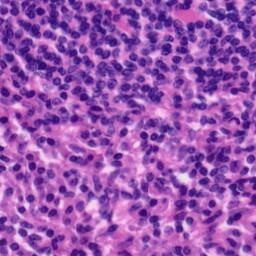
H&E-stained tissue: Tonsil